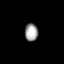
Tissue: lung
Cell type: Endothelial cells
Senescence score: 0.5528
Nuclear area (px): 224
Mean DAPI intensity: 161.348